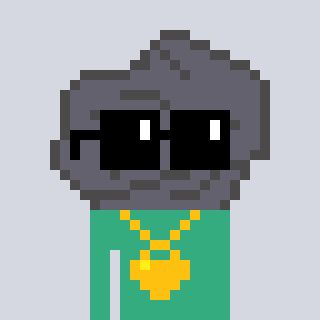
a pixel art character with square black sunglasses, a rock-shaped head and a teal-colored body on a cool background